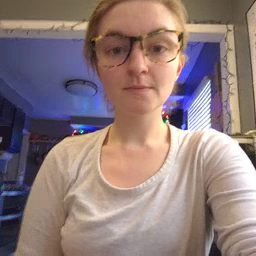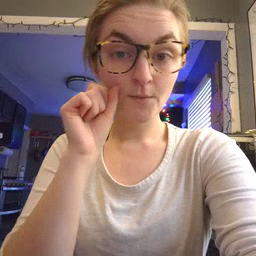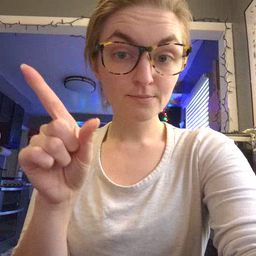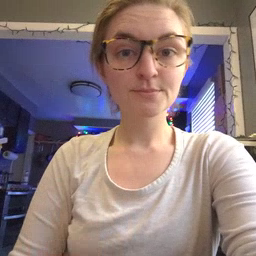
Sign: awake